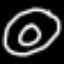
Label: donut